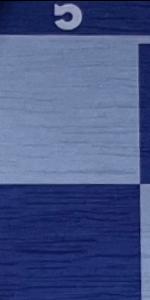
Label: Empty